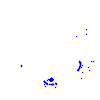
Particle: proton